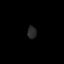
Tissue: prostate
Cell type: T cells
Senescence score: 0.3172
Nuclear area (px): 110
Mean DAPI intensity: 39.818